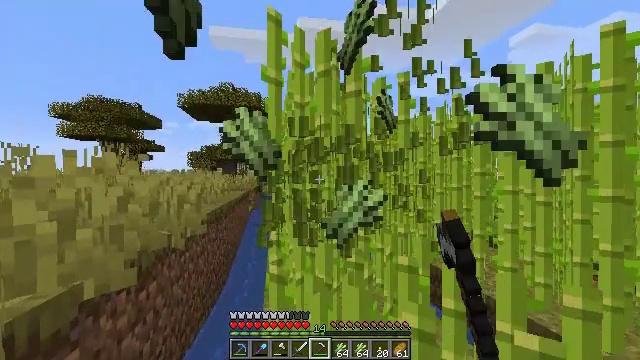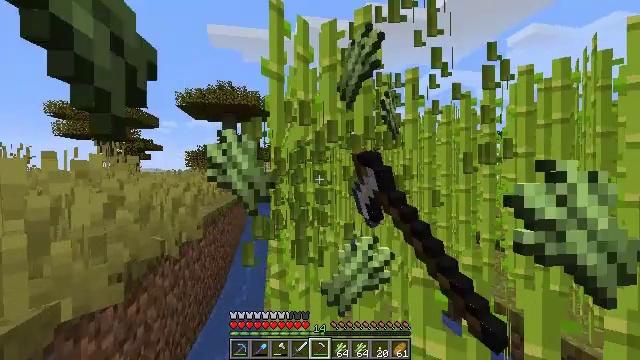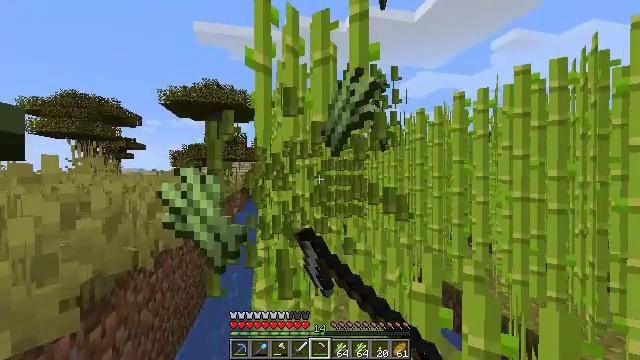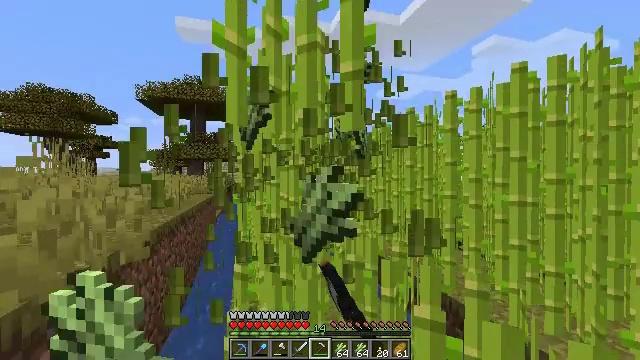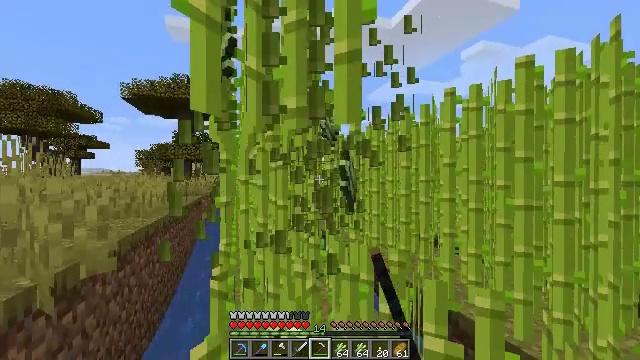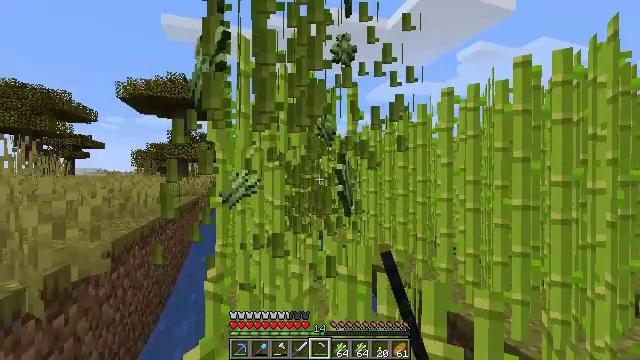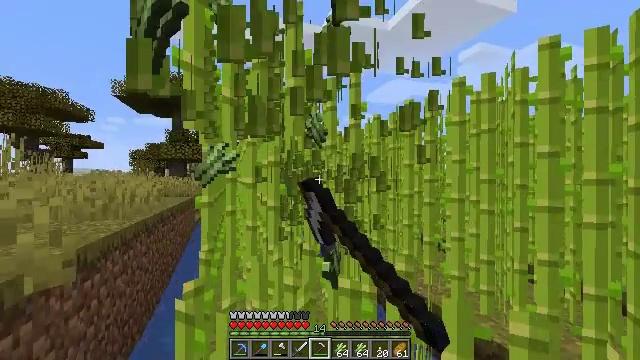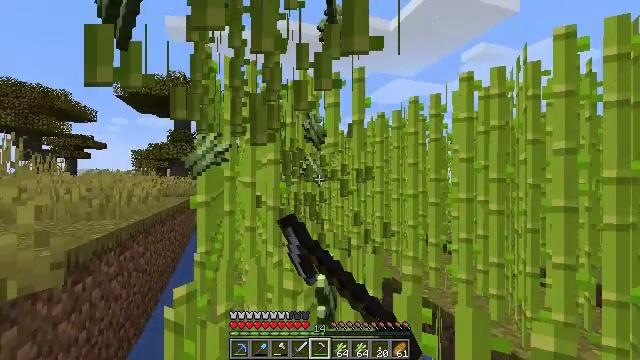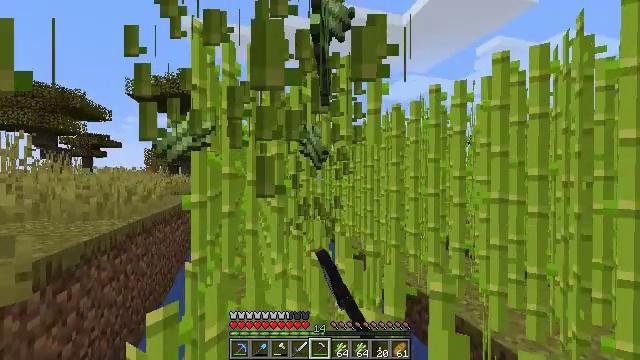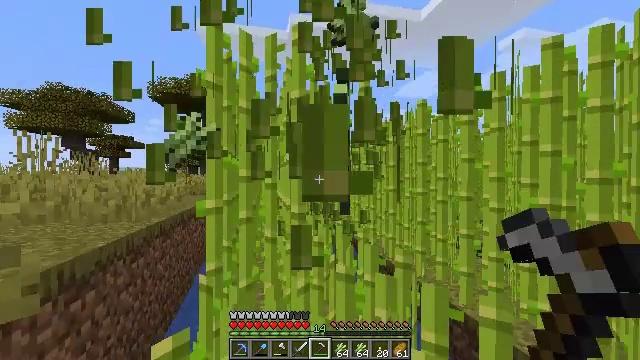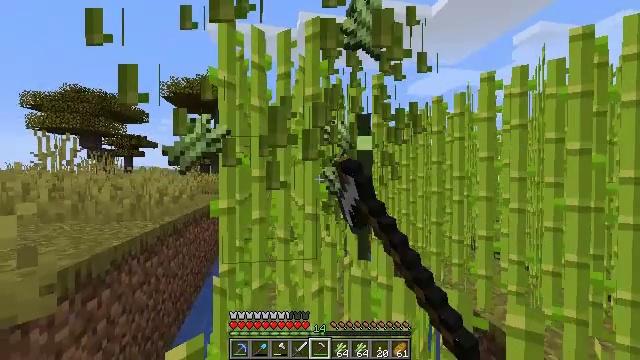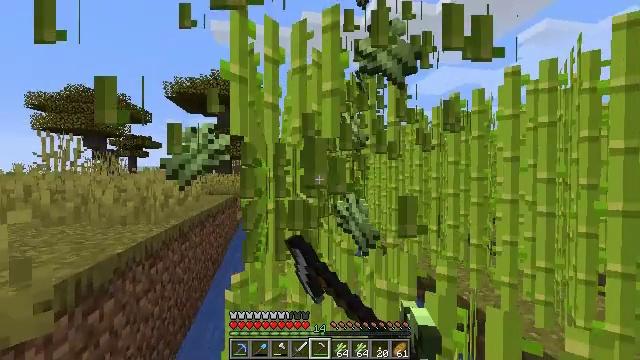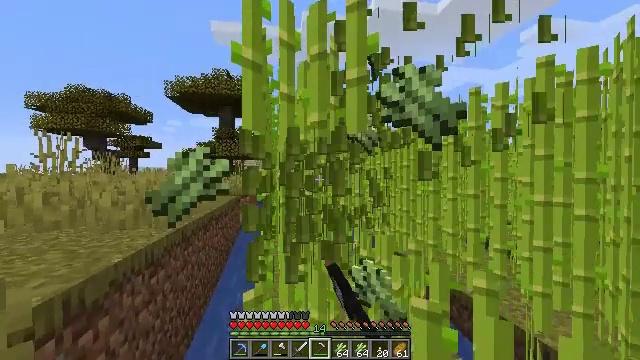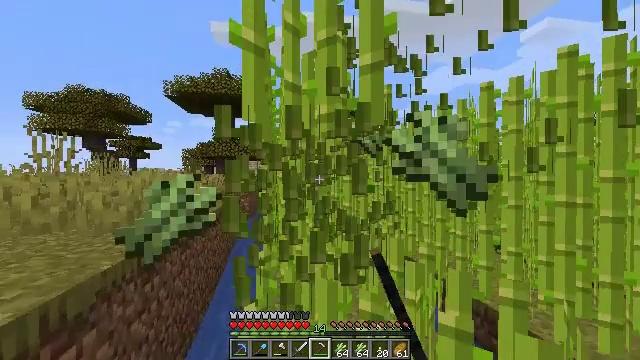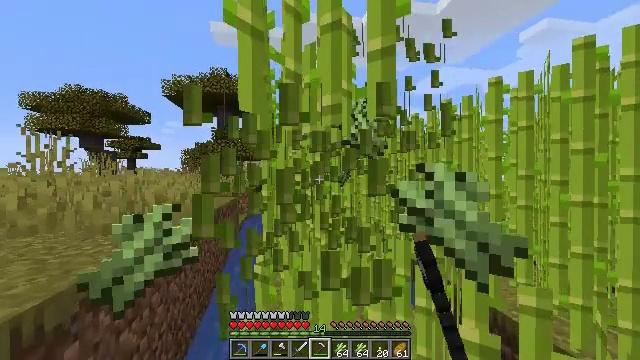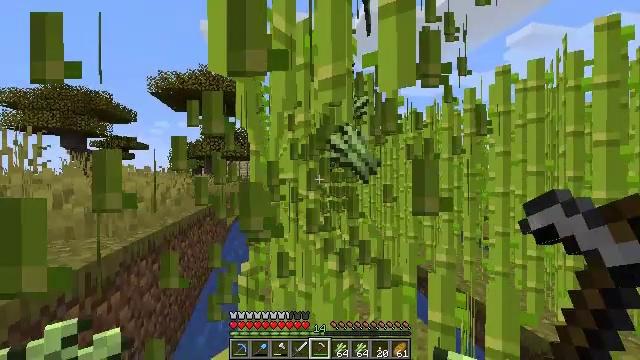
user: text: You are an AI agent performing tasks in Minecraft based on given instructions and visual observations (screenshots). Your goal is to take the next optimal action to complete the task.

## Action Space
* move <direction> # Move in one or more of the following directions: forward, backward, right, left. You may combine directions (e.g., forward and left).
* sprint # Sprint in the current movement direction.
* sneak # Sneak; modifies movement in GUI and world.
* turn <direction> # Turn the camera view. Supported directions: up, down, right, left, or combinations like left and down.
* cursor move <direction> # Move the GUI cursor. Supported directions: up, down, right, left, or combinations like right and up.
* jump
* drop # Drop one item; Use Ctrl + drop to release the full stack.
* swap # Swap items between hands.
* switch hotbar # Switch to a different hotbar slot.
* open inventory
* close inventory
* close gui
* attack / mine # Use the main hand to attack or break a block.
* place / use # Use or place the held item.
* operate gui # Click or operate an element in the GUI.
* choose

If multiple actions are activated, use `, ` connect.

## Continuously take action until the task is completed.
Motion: motion action
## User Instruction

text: Collect sugar cane near water sources.
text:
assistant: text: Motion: move forward, attack / mine
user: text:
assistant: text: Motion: move forward, turn right, attack / mine
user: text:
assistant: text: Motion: move forward, turn right, attack / mine
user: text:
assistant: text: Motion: move forward, turn right, attack / mine
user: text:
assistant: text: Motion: move forward, attack / mine
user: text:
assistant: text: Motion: move forward, attack / mine
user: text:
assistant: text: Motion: move forward, attack / mine
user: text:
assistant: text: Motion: move forward, turn left, attack / mine
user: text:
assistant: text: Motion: move forward and move left, turn left, attack / mine
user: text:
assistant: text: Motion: move forward and move left, turn left, attack / mine
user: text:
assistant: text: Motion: move forward and move left, attack / mine
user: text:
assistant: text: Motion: move forward, attack / mine
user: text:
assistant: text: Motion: move forward, attack / mine
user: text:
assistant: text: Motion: move forward, attack / mine
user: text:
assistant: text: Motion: move forward, turn right, attack / mine
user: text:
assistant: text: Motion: move forward, turn right, attack / mine
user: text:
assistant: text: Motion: move forward, turn right, attack / mine
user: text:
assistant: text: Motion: move forward, attack / mine
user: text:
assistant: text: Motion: move forward, attack / mine
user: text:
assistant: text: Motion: move forward, attack / mine
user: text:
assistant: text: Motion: move forward, turn left, attack / mine
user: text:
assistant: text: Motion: move forward and move left, turn left, attack / mine
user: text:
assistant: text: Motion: move forward and move left, turn left, attack / mine
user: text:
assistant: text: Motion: move forward and move left, turn left, attack / mine
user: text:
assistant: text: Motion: move forward and move left, attack / mine
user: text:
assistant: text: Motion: move forward, attack / mine
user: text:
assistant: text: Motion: move forward, attack / mine
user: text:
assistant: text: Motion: move forward, attack / mine
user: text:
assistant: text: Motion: move forward, turn right, attack / mine
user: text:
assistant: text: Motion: move forward, turn right, attack / mine